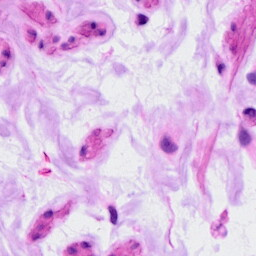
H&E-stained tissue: Ovarian